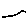
Label: line